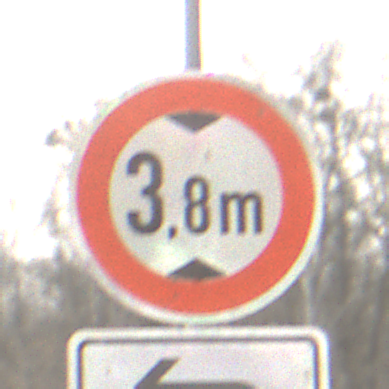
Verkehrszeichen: TatsaechlicheHoehe
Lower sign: RichtungsangabeDurchPfeile2
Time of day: MorningAfternoon
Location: Outdoor (Nature)
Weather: PartlyCloudy
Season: Winter
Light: Natural